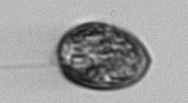
Label: Prorocentrum